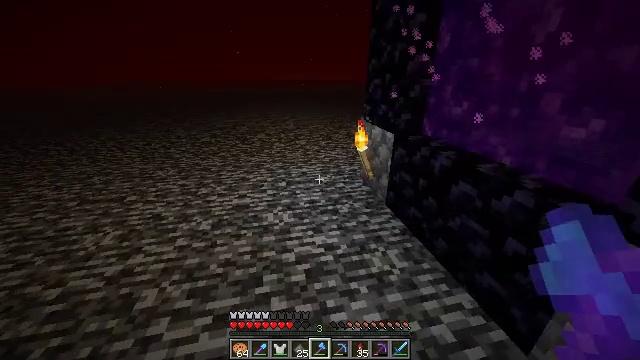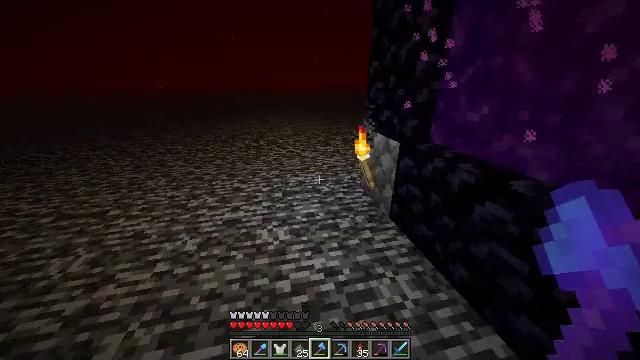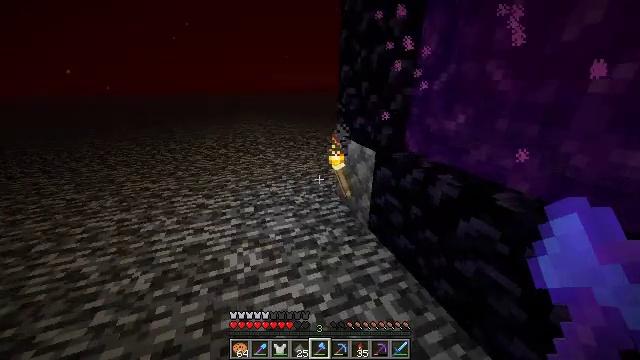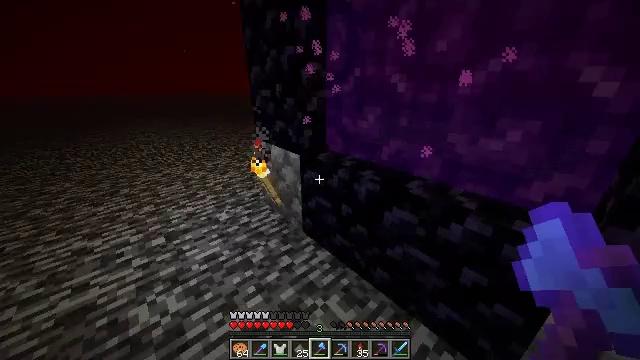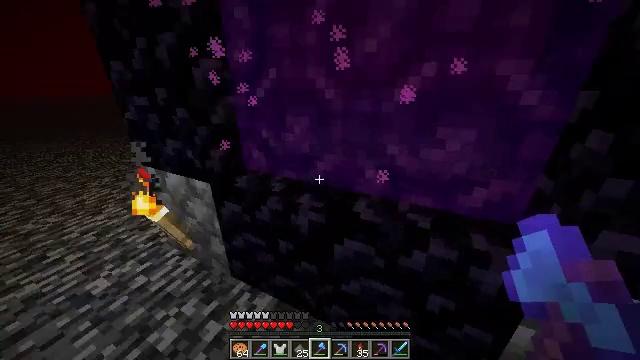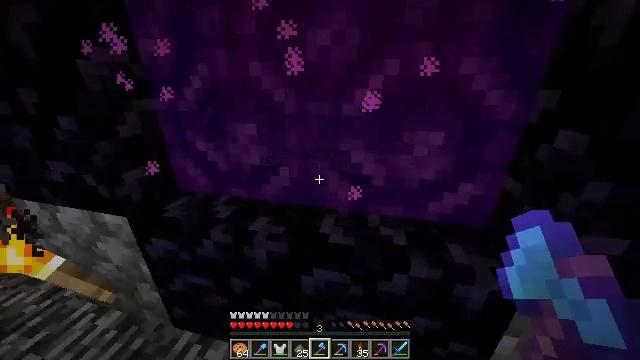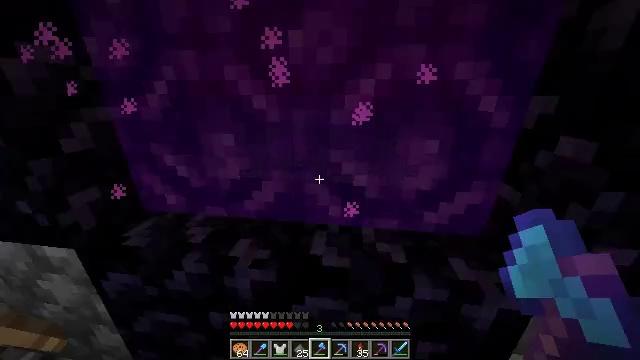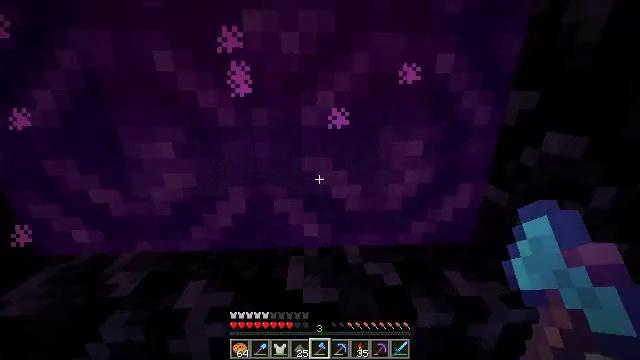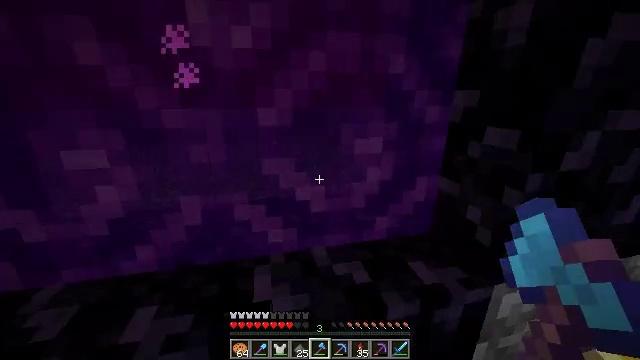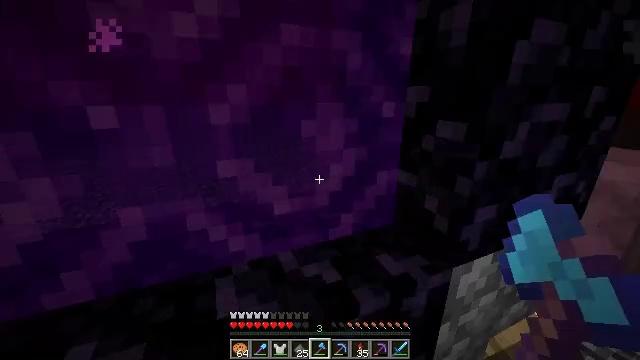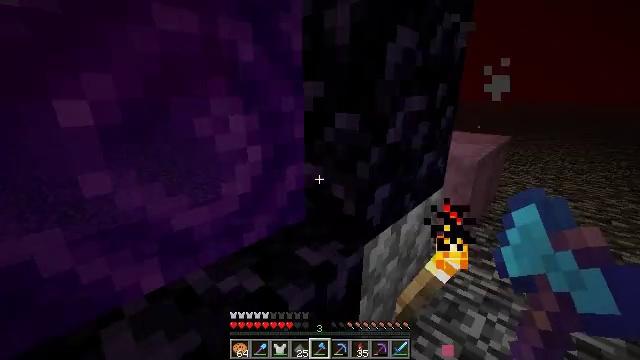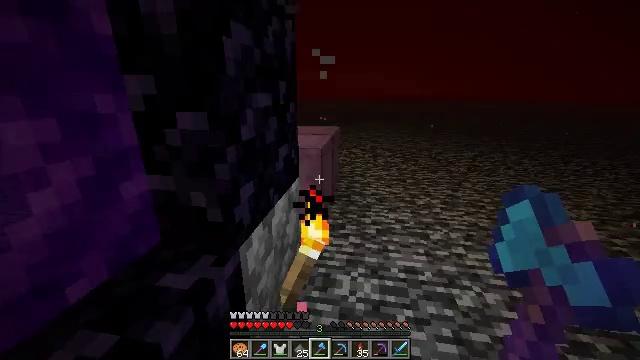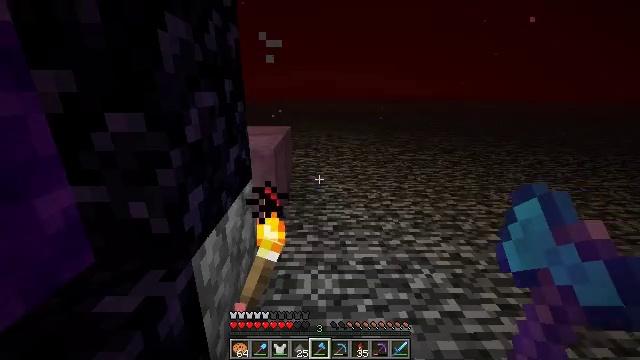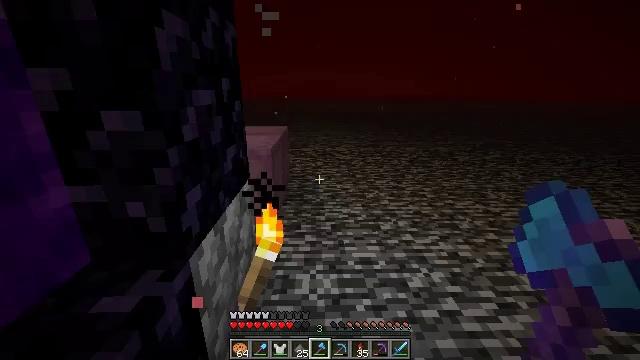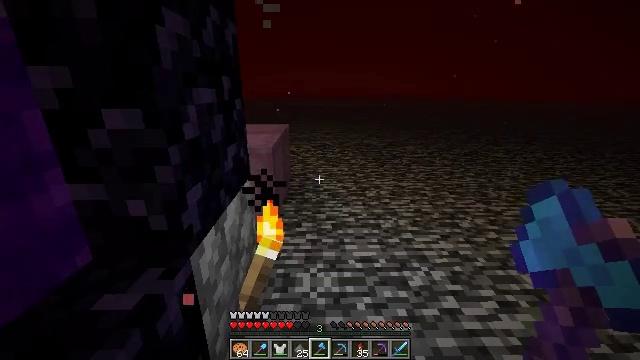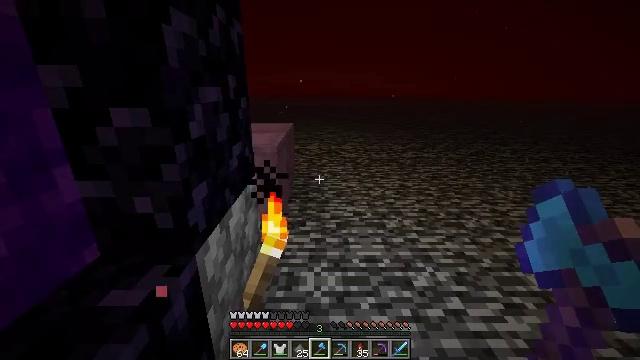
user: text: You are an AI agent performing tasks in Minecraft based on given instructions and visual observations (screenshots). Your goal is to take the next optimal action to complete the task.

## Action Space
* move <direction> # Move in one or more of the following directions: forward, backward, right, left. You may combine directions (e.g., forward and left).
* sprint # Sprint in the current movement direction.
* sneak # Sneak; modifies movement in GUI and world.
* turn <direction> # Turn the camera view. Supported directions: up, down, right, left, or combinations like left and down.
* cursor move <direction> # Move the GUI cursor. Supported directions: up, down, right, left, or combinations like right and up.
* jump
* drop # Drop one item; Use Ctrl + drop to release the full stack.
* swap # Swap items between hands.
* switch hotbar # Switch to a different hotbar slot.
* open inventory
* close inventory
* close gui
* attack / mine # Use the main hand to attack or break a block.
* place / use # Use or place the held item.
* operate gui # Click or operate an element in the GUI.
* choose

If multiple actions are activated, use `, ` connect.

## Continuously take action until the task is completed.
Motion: motion action
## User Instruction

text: Combine gold nuggets and a carrot to make a golden carrot.
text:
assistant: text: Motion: move forward, sprint
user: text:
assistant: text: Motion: move forward, sprint, turn right
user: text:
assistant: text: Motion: move forward, turn right
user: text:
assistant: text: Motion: move forward, turn right
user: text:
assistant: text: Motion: move forward, turn right
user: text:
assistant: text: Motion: turn right and up
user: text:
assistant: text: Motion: turn right and up
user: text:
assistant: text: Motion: turn right
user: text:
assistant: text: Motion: turn right
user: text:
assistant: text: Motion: turn right
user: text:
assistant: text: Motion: turn right
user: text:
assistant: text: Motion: turn right
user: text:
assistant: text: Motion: no_op
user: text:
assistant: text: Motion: no_op
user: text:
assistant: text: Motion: turn left
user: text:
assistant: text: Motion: no_op
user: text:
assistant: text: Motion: no_op
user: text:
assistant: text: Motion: no_op
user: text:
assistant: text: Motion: no_op
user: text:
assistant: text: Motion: no_op
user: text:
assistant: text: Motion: turn right and up
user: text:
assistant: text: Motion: turn right and up
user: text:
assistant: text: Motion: turn right
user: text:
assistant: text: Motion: turn right
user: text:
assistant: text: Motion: no_op
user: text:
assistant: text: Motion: no_op
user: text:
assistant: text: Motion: no_op
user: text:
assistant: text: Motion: no_op
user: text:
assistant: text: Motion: no_op
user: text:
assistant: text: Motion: no_op